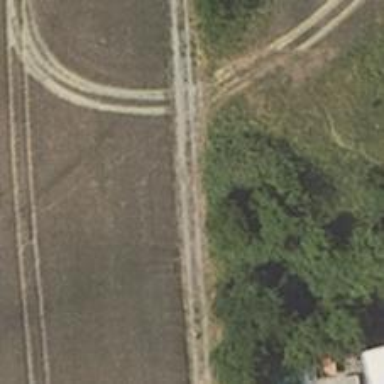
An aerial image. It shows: Track with grade 3 tracktype.